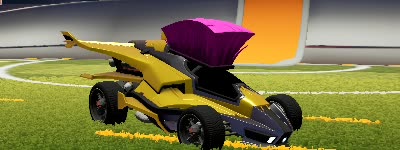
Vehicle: aftershock